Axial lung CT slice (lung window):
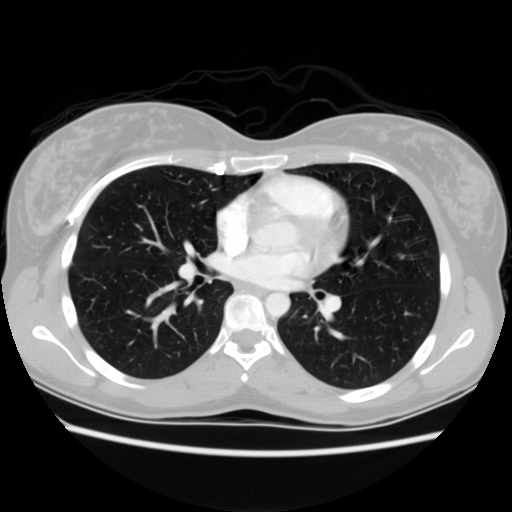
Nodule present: no